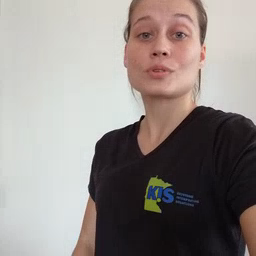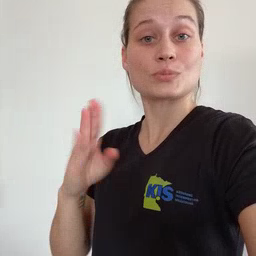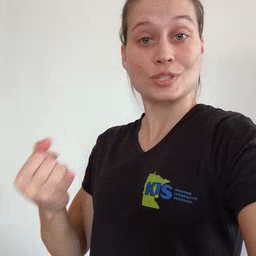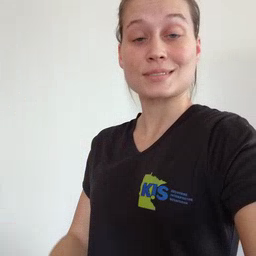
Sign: jeans